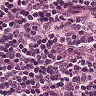
Metastatic tissue present: no